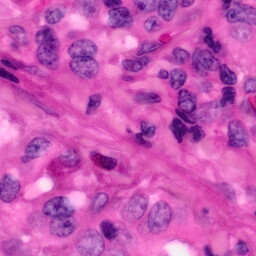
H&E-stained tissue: Pancreatic